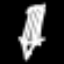
Label: pencil